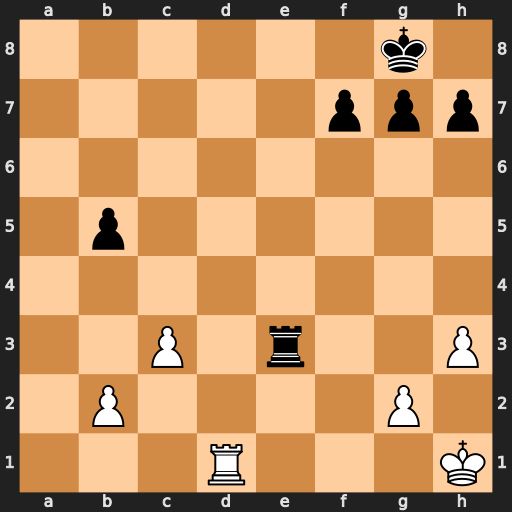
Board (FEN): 6k1/5ppp/8/1p6/8/2P1r2P/1P4P1/3R3K
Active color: w
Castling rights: -
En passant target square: -
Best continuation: Rd8+ Re8 Rxe8#